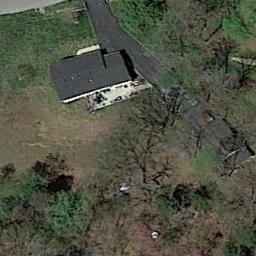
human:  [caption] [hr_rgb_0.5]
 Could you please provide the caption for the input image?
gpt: The sparse residential is on the grass next to some trees and a road .

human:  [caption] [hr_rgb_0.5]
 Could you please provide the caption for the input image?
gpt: There is a building in the spare residential .

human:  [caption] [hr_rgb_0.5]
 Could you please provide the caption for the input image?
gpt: In a sparse residential area there is a gray house and several withered trees surrounded by open spaces .

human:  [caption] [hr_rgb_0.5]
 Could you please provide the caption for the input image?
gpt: There are circular swimming pools beside this house .

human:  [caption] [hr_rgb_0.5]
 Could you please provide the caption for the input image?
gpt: A sparse residential area with some withered trees and a black building .